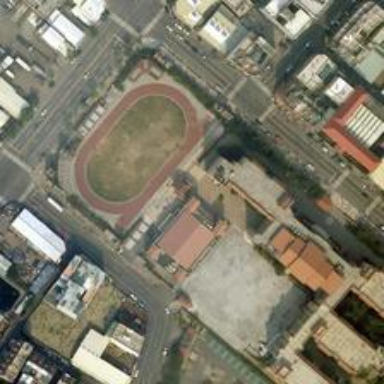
The streets of the city are very straightforward, with a various of buildings aside .